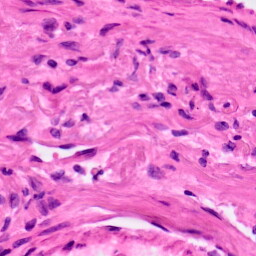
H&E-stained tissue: Lung